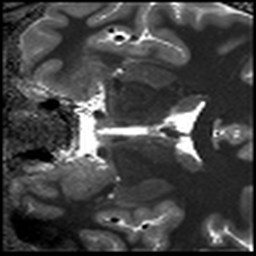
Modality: T1map
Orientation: coronal
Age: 22
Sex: male